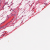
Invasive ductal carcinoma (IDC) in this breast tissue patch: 0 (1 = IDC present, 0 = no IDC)